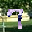
Label: 7